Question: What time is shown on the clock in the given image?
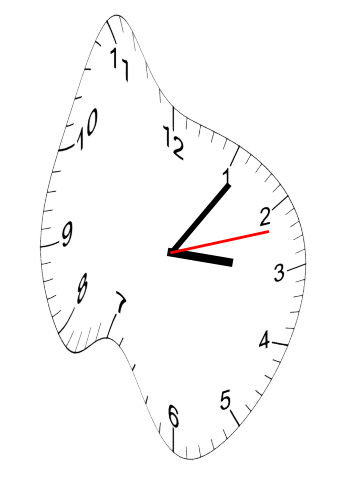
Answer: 03:06:12